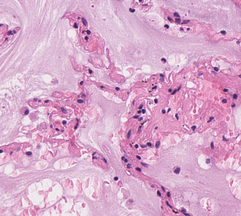
Tumor epithelial tissue: no
Tumor-associated stroma tissue: no
Normal tissue: yes